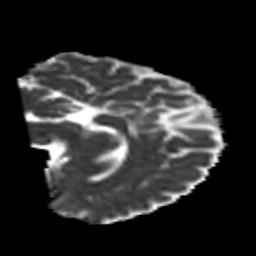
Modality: MD
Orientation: sagittal
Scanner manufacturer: siemens
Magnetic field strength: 3 T
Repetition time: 6.8 s
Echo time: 0.093 s